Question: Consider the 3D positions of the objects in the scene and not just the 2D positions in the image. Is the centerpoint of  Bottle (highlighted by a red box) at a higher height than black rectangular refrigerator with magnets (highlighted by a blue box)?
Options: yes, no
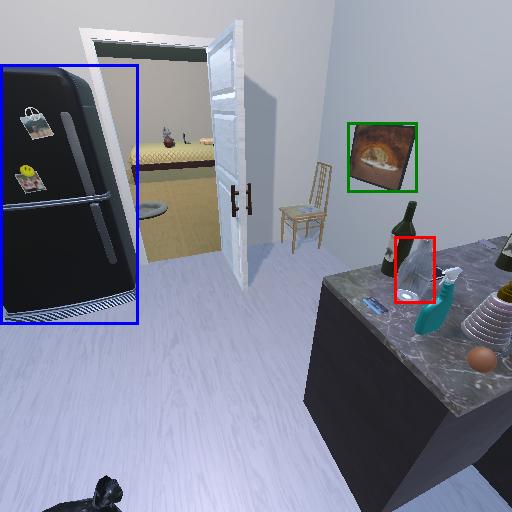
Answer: yes